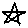
Label: star